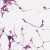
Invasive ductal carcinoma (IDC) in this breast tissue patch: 0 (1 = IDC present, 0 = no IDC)